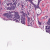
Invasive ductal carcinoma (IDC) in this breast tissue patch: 1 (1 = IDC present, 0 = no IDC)